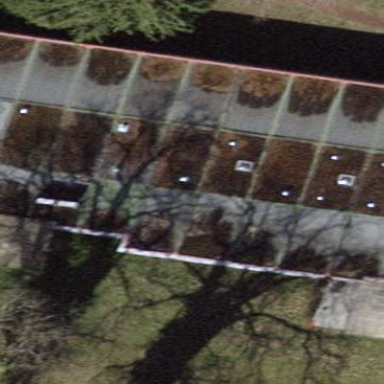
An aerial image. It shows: Hospital building with flat roof.